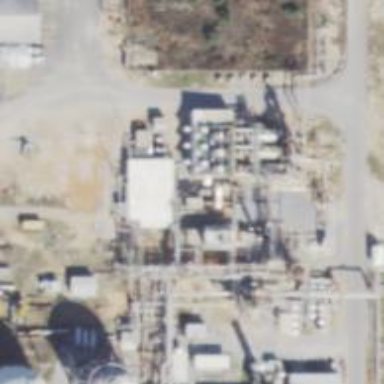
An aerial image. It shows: Gas turbine generator powered by gas.